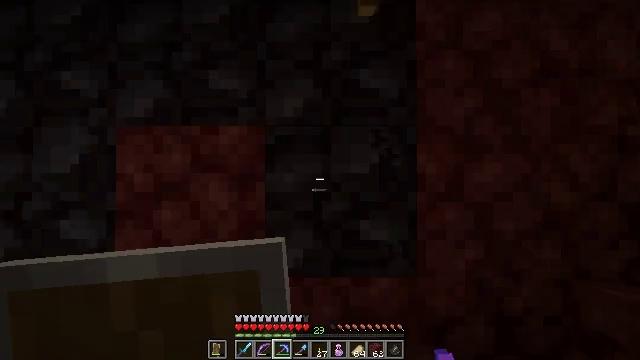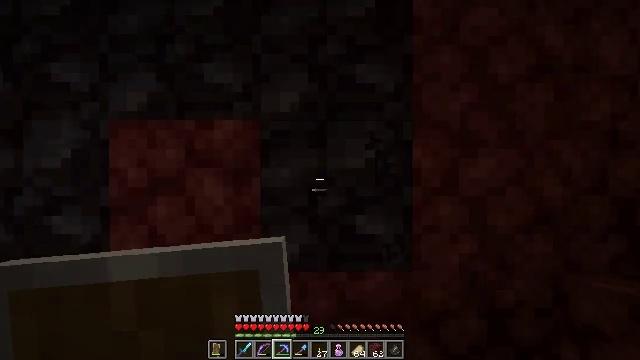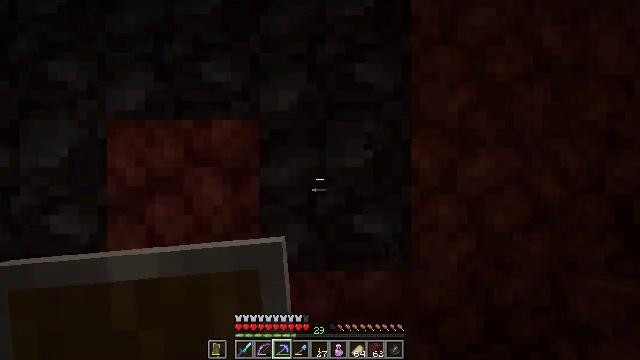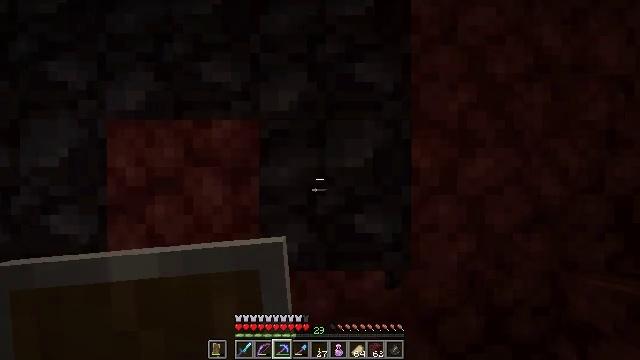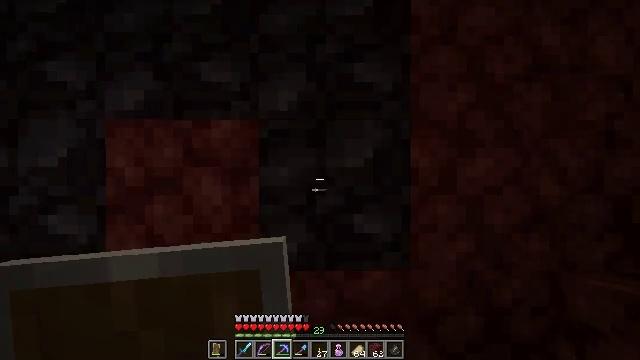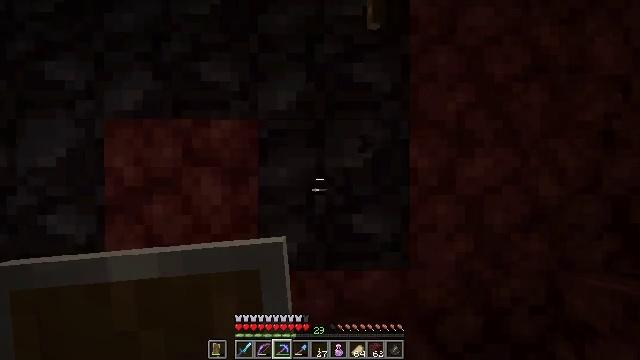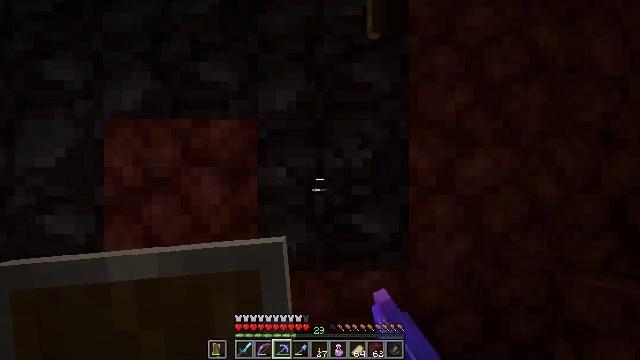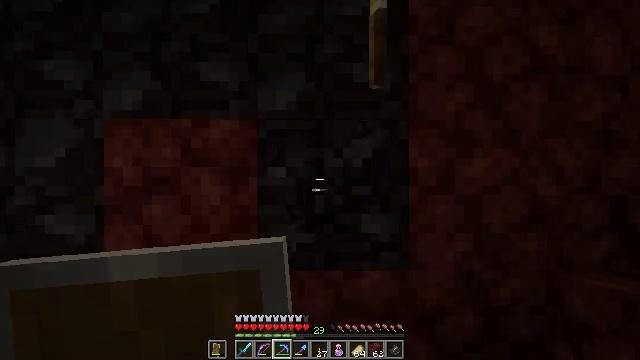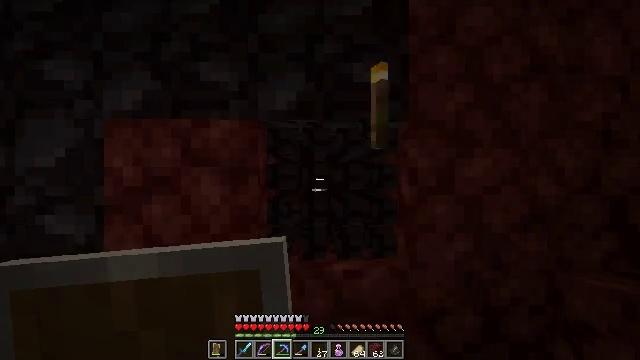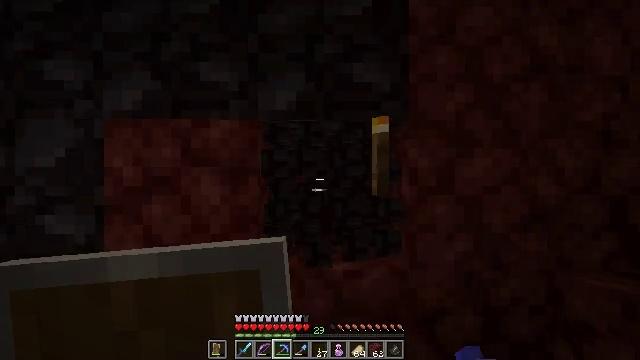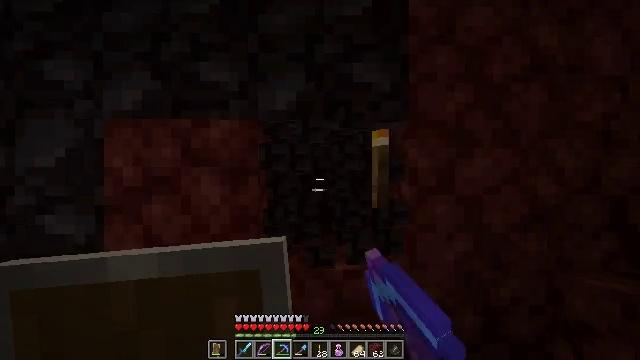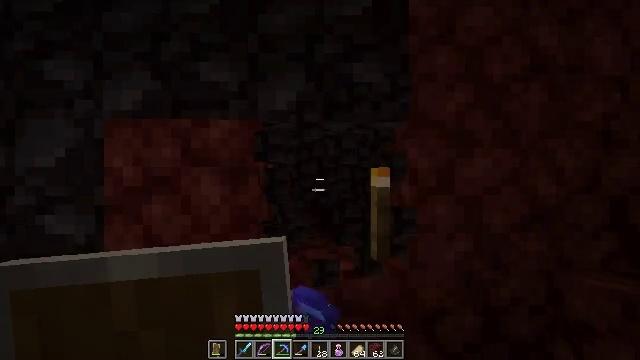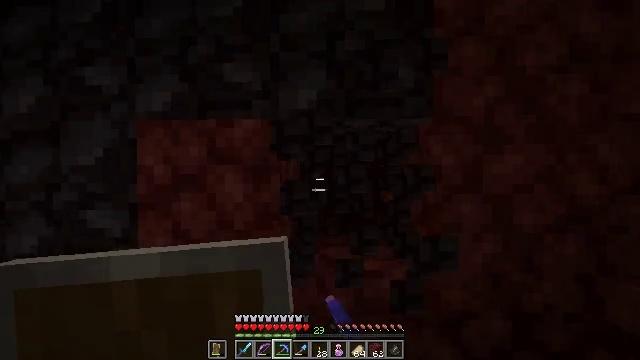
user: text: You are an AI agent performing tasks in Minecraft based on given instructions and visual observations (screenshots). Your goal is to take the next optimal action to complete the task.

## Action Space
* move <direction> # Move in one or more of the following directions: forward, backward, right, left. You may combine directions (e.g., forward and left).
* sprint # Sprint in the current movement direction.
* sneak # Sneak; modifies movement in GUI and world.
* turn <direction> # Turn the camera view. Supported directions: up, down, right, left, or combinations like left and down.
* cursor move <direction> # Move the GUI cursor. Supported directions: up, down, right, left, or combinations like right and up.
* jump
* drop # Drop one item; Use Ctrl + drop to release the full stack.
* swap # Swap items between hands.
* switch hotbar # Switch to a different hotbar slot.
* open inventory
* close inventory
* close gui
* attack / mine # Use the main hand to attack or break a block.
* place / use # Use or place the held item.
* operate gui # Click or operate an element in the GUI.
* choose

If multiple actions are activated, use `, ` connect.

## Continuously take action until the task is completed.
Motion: motion action
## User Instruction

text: Gather blackstone for crafting.
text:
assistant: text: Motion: turn down
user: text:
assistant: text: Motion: no_op
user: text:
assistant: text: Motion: no_op
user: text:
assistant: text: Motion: no_op
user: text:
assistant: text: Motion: attack / mine
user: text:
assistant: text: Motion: attack / mine
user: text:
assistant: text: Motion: attack / mine
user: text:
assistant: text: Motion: attack / mine
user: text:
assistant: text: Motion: attack / mine
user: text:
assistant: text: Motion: attack / mine
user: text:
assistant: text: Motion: no_op
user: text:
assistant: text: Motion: turn left
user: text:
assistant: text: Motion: no_op